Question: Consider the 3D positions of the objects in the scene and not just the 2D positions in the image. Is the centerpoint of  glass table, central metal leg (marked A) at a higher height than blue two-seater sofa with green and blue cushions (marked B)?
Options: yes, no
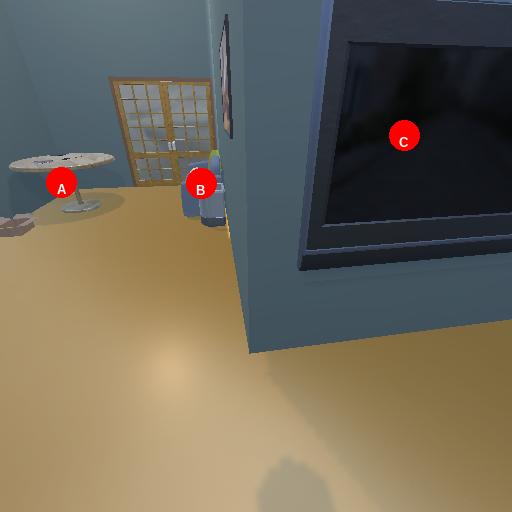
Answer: yes